Field crop: maize
Growth stage: 2
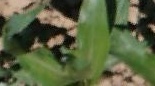
Species: maize